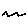
Label: zigzag